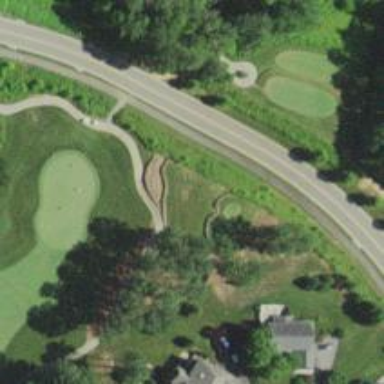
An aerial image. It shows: Pathway for golfing.